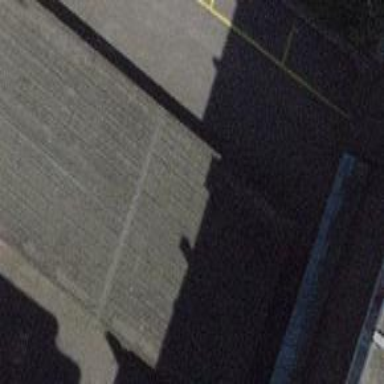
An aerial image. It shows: View of roof of building.